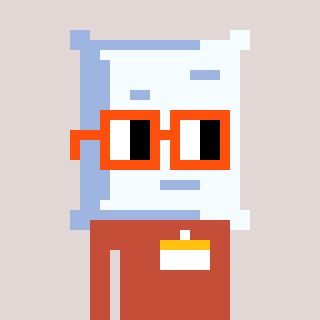
a pixel art character with square orange glasses, a pillow-shaped head and a rust-colored body on a warm background